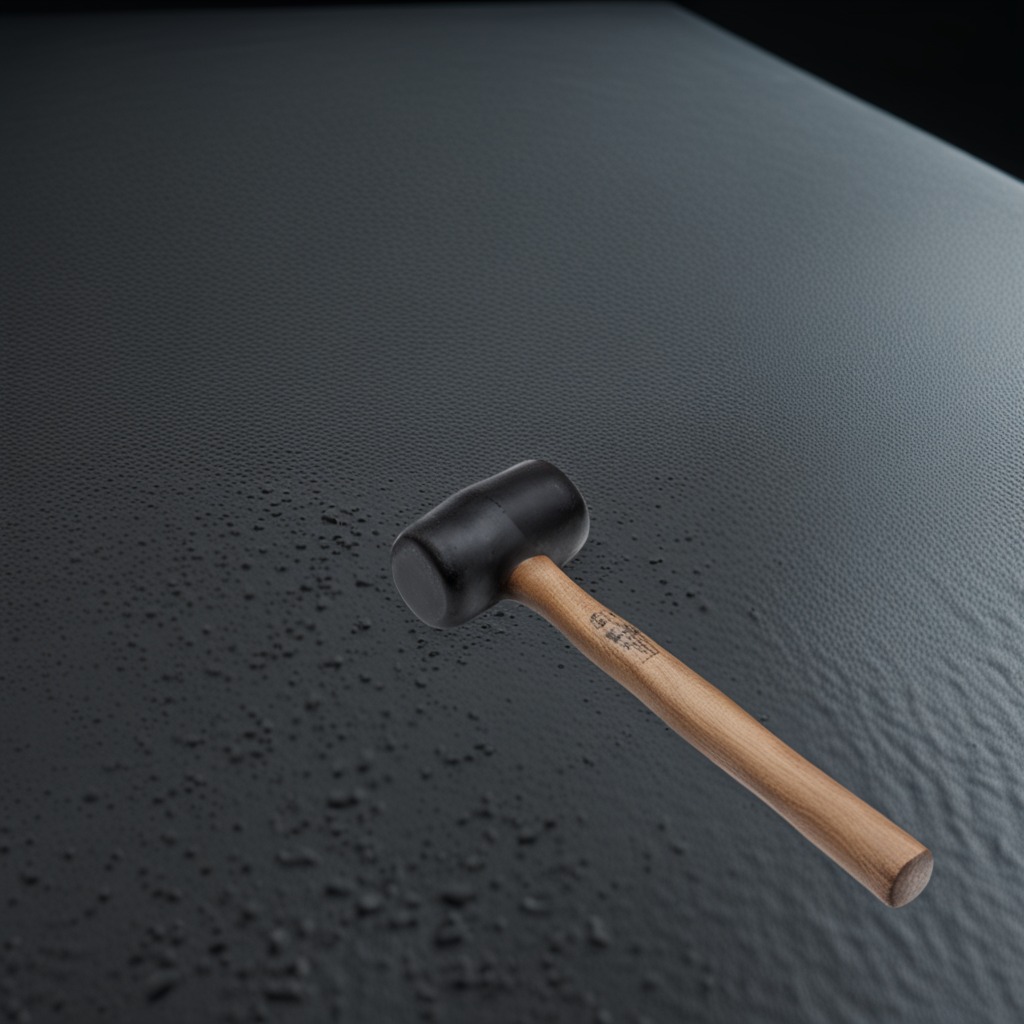
A hammer is lying on a clean granite table inside a workshop at night.